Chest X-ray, PA view. Patient: 37 years old, sex M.
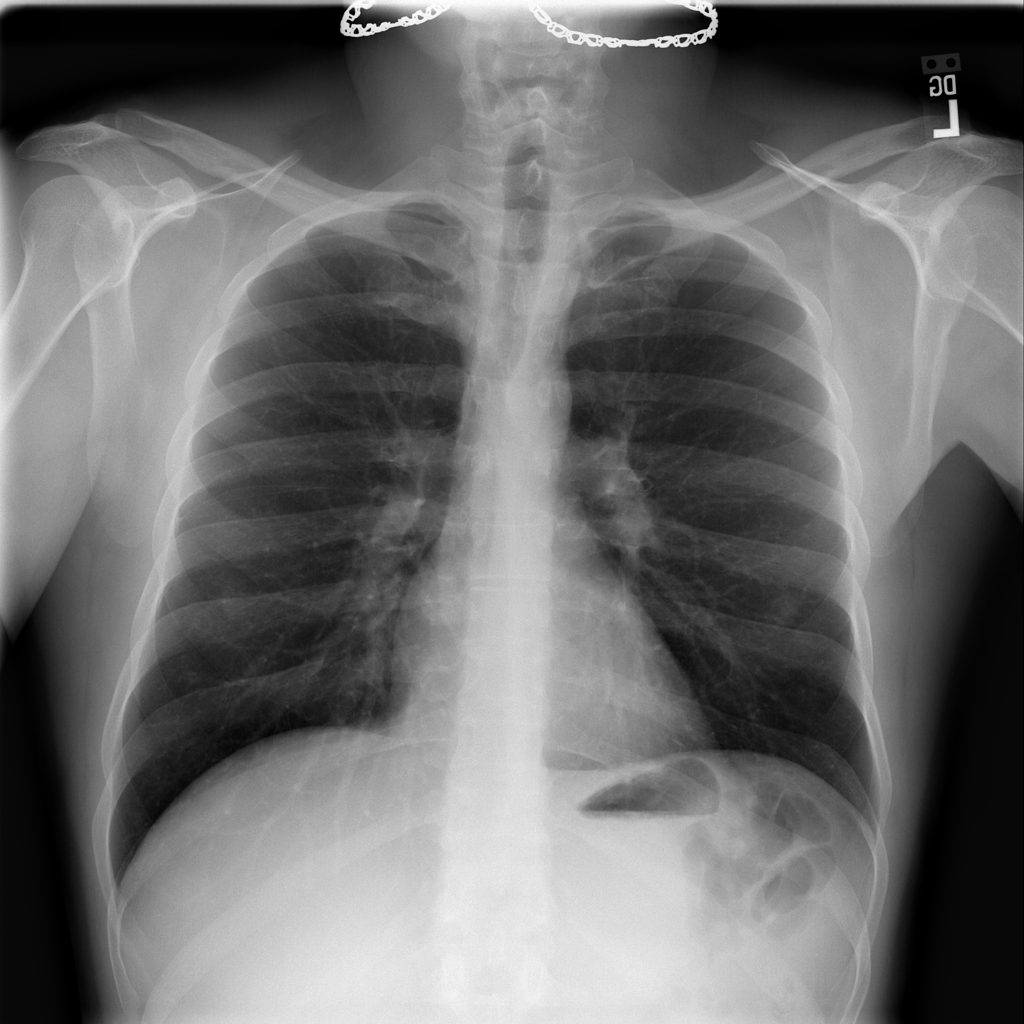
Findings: No Finding